Interaction volume radius: 10 \u00c5
Interaction volume height: 10 \u00c5
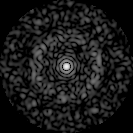
Disorder parameter: 0.8331